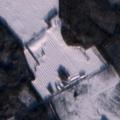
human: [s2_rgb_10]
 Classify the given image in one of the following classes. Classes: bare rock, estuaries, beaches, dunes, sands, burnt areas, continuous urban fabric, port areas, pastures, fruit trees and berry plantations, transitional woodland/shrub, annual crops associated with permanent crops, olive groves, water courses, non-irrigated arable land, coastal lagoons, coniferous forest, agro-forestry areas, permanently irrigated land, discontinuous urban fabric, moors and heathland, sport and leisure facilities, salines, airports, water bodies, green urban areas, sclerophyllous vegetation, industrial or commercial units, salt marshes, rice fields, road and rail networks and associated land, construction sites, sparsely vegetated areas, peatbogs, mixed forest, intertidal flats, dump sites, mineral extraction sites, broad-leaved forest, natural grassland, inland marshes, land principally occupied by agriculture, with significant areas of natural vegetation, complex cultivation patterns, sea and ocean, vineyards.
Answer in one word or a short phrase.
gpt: coniferous forest, mixed forest, transitional woodland/shrub, peatbogs